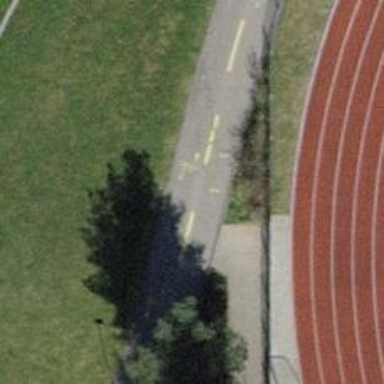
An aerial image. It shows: Asphalt path suitable for both cyclists and pedestrians.